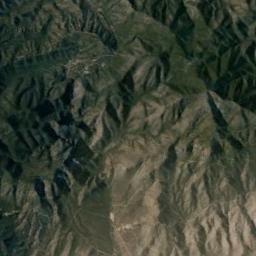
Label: mountain